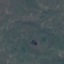
Land use / land cover: HerbaceousVegetation